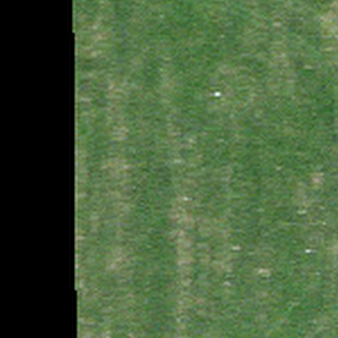
Label: other